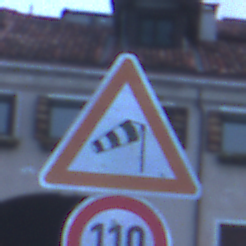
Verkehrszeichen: SeitenwindVonRechts
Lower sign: Geschwindigkeit110
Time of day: Dawn
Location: Outdoor (Urban)
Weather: PartlyCloudy
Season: NotSpecified
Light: Natural